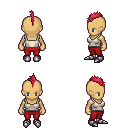
a pixel art fantasy rpg character, female body template, human, tanned skin, white pirate shirt, red pants, ruby red mohawk hairstyle, metal boots, four views (front, back, left, right), 2x2 character sprite sheet, small pixel art, hard edges, no anti-aliasing